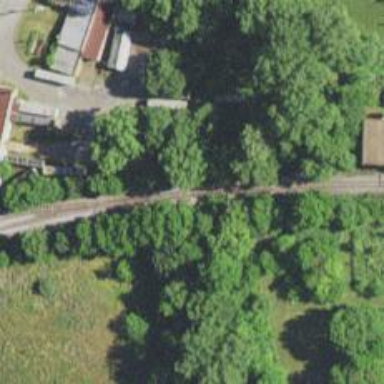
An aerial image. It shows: Railway bridge.